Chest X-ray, AP view. Patient: 38 years old, sex M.
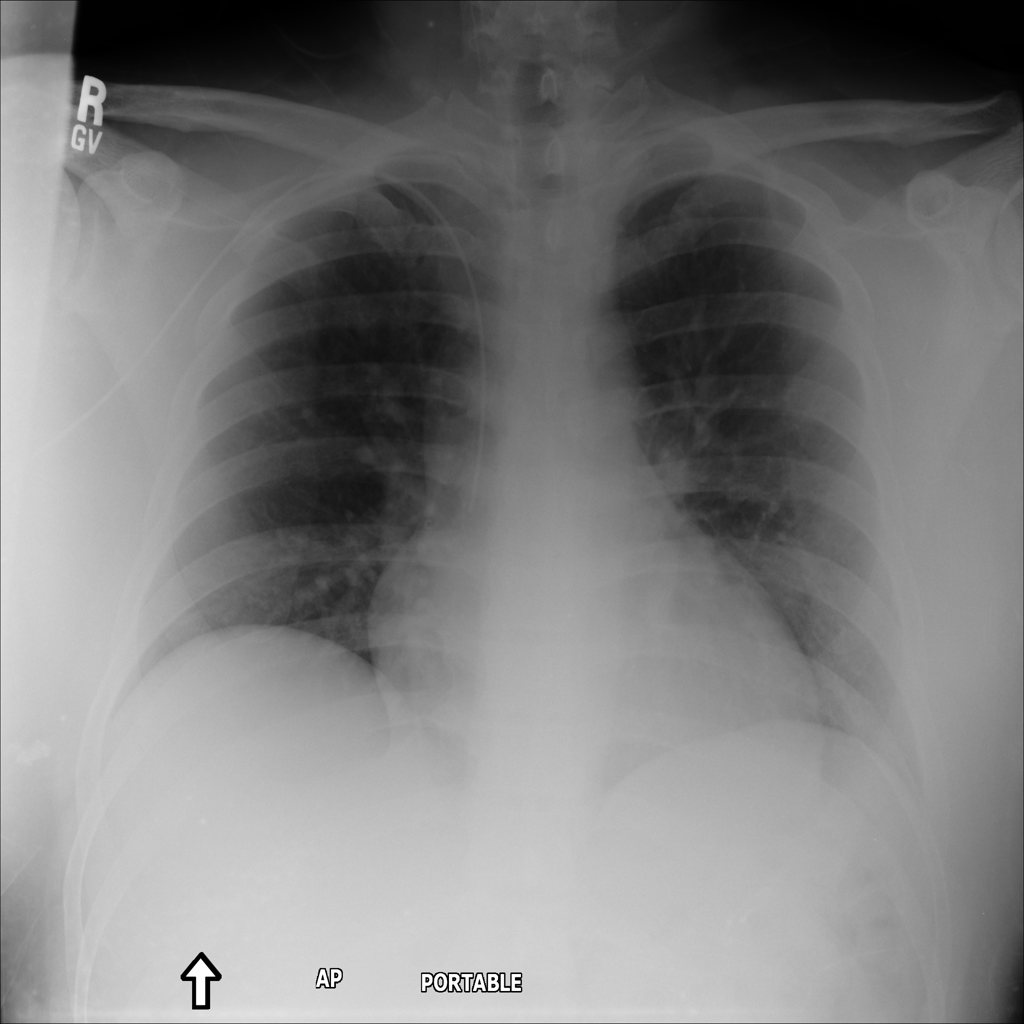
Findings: No Finding